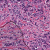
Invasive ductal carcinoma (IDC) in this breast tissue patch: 1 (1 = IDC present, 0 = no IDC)